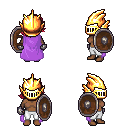
a pixel art fantasy rpg character, female body template, human, dark skin, lavender cape, white pants, ruby red swoop hairstyle, gold helm, metal gloves, shield, four views (front, back, left, right), 2x2 character sprite sheet, small pixel art, hard edges, no anti-aliasing